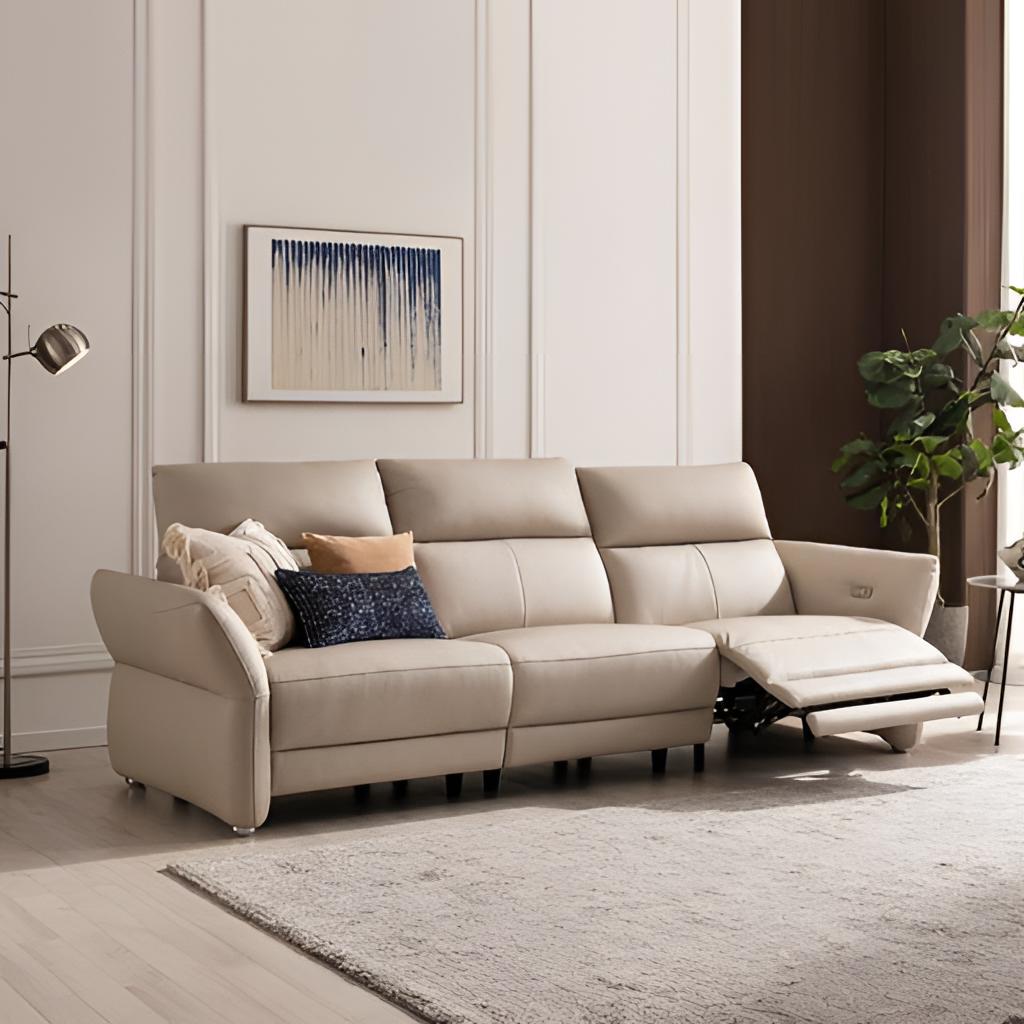
living room, leather sectional sofa, wood flooring, with plank pattern, contemporary, cream paint wallpaper, with solid pattern